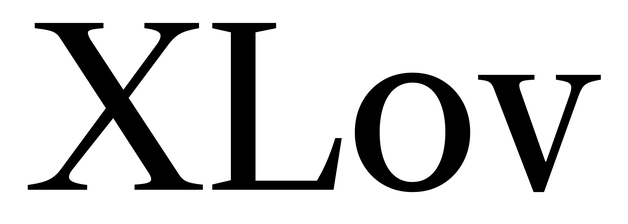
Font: LibreCaslonText_Regular